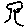
Label: tree